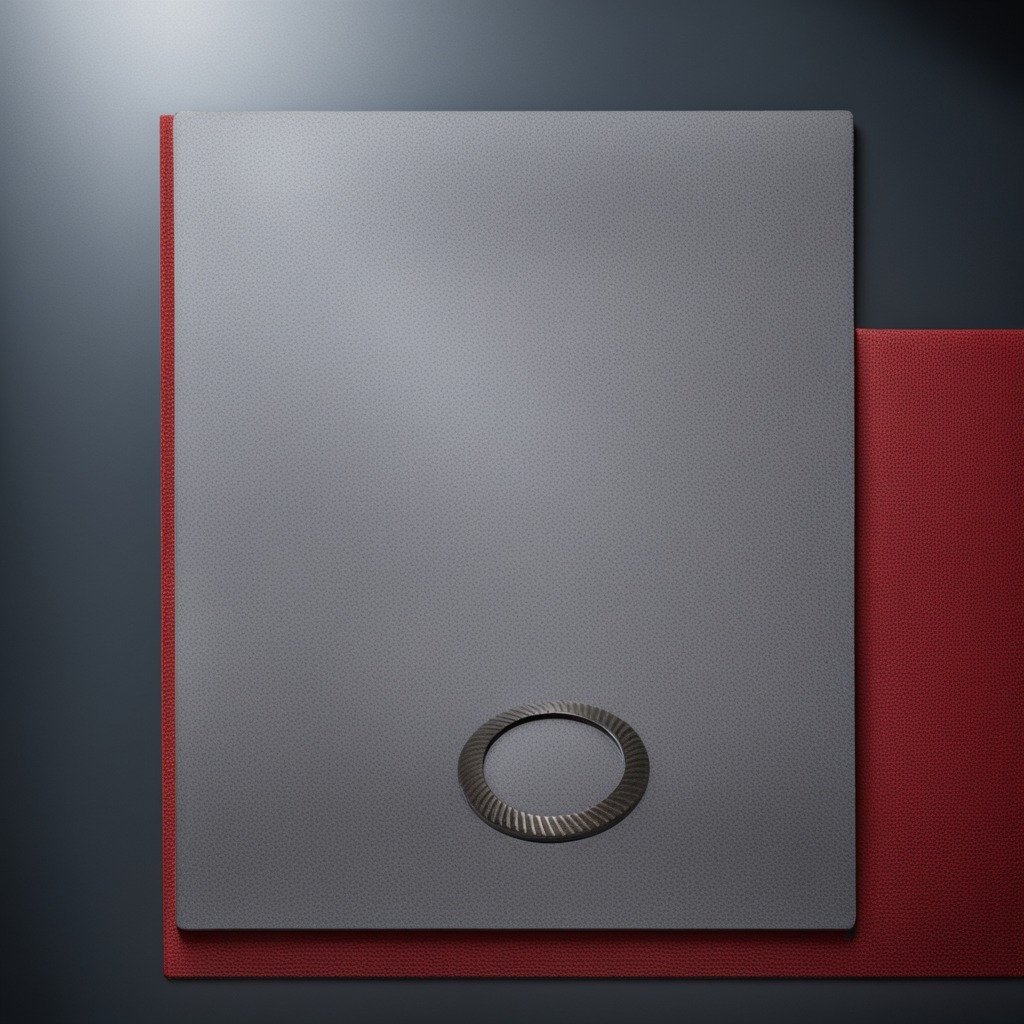
A flat metal washer lying on a clean granite tabletop covered with a red rubber mat inside a workshop under bright overhead lighting crisp shadows high clarity worn but beneath the mat